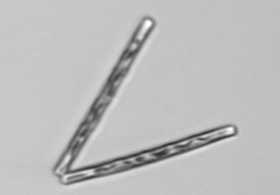
Label: Thalassionema